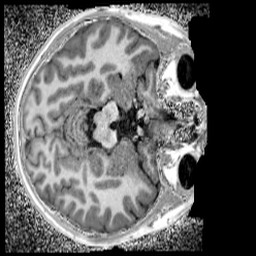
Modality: UNIT1_denoised
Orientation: axial
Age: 11
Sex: male
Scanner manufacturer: siemens
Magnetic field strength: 3 T
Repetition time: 4 s
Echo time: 0.00299 s